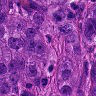
Metastatic tissue present: yes